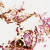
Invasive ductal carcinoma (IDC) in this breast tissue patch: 0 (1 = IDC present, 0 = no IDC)